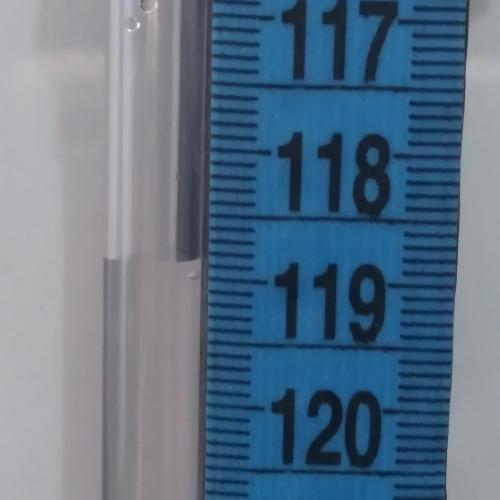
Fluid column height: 118.9 cm